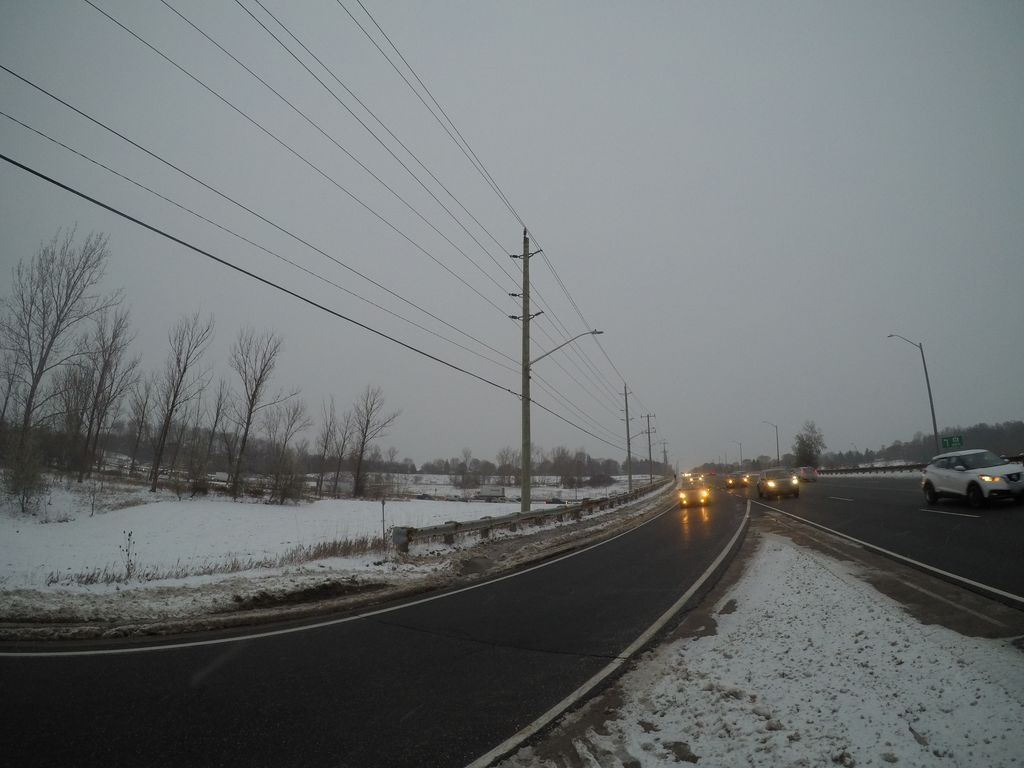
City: kitchener-waterloo